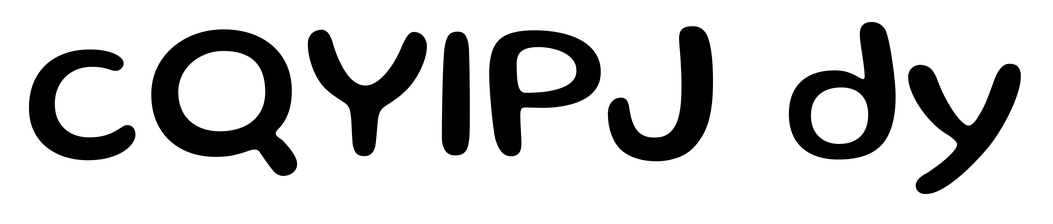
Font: Gluten_Regular